Question: I have this design this Should be like the date wheel how can I do it
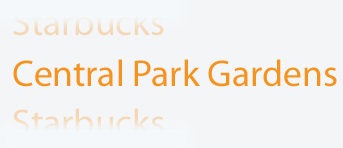
Answer: 1. Maybe you can use a viewpager or a textswitcher.
2. animate textviews 'out on top' and 'in from bottom'. Maybe use a gradient view with transparency to het the gradients ont the top and the bottom.